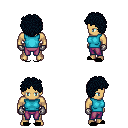
a pixel art fantasy rpg character, male body template, human, tanned skin, teal sleeveless shirt, magenta pants, raven curly afro hairstyle, metal gloves, black slippers, four views (front, back, left, right), 2x2 character sprite sheet, small pixel art, hard edges, no anti-aliasing